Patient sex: F
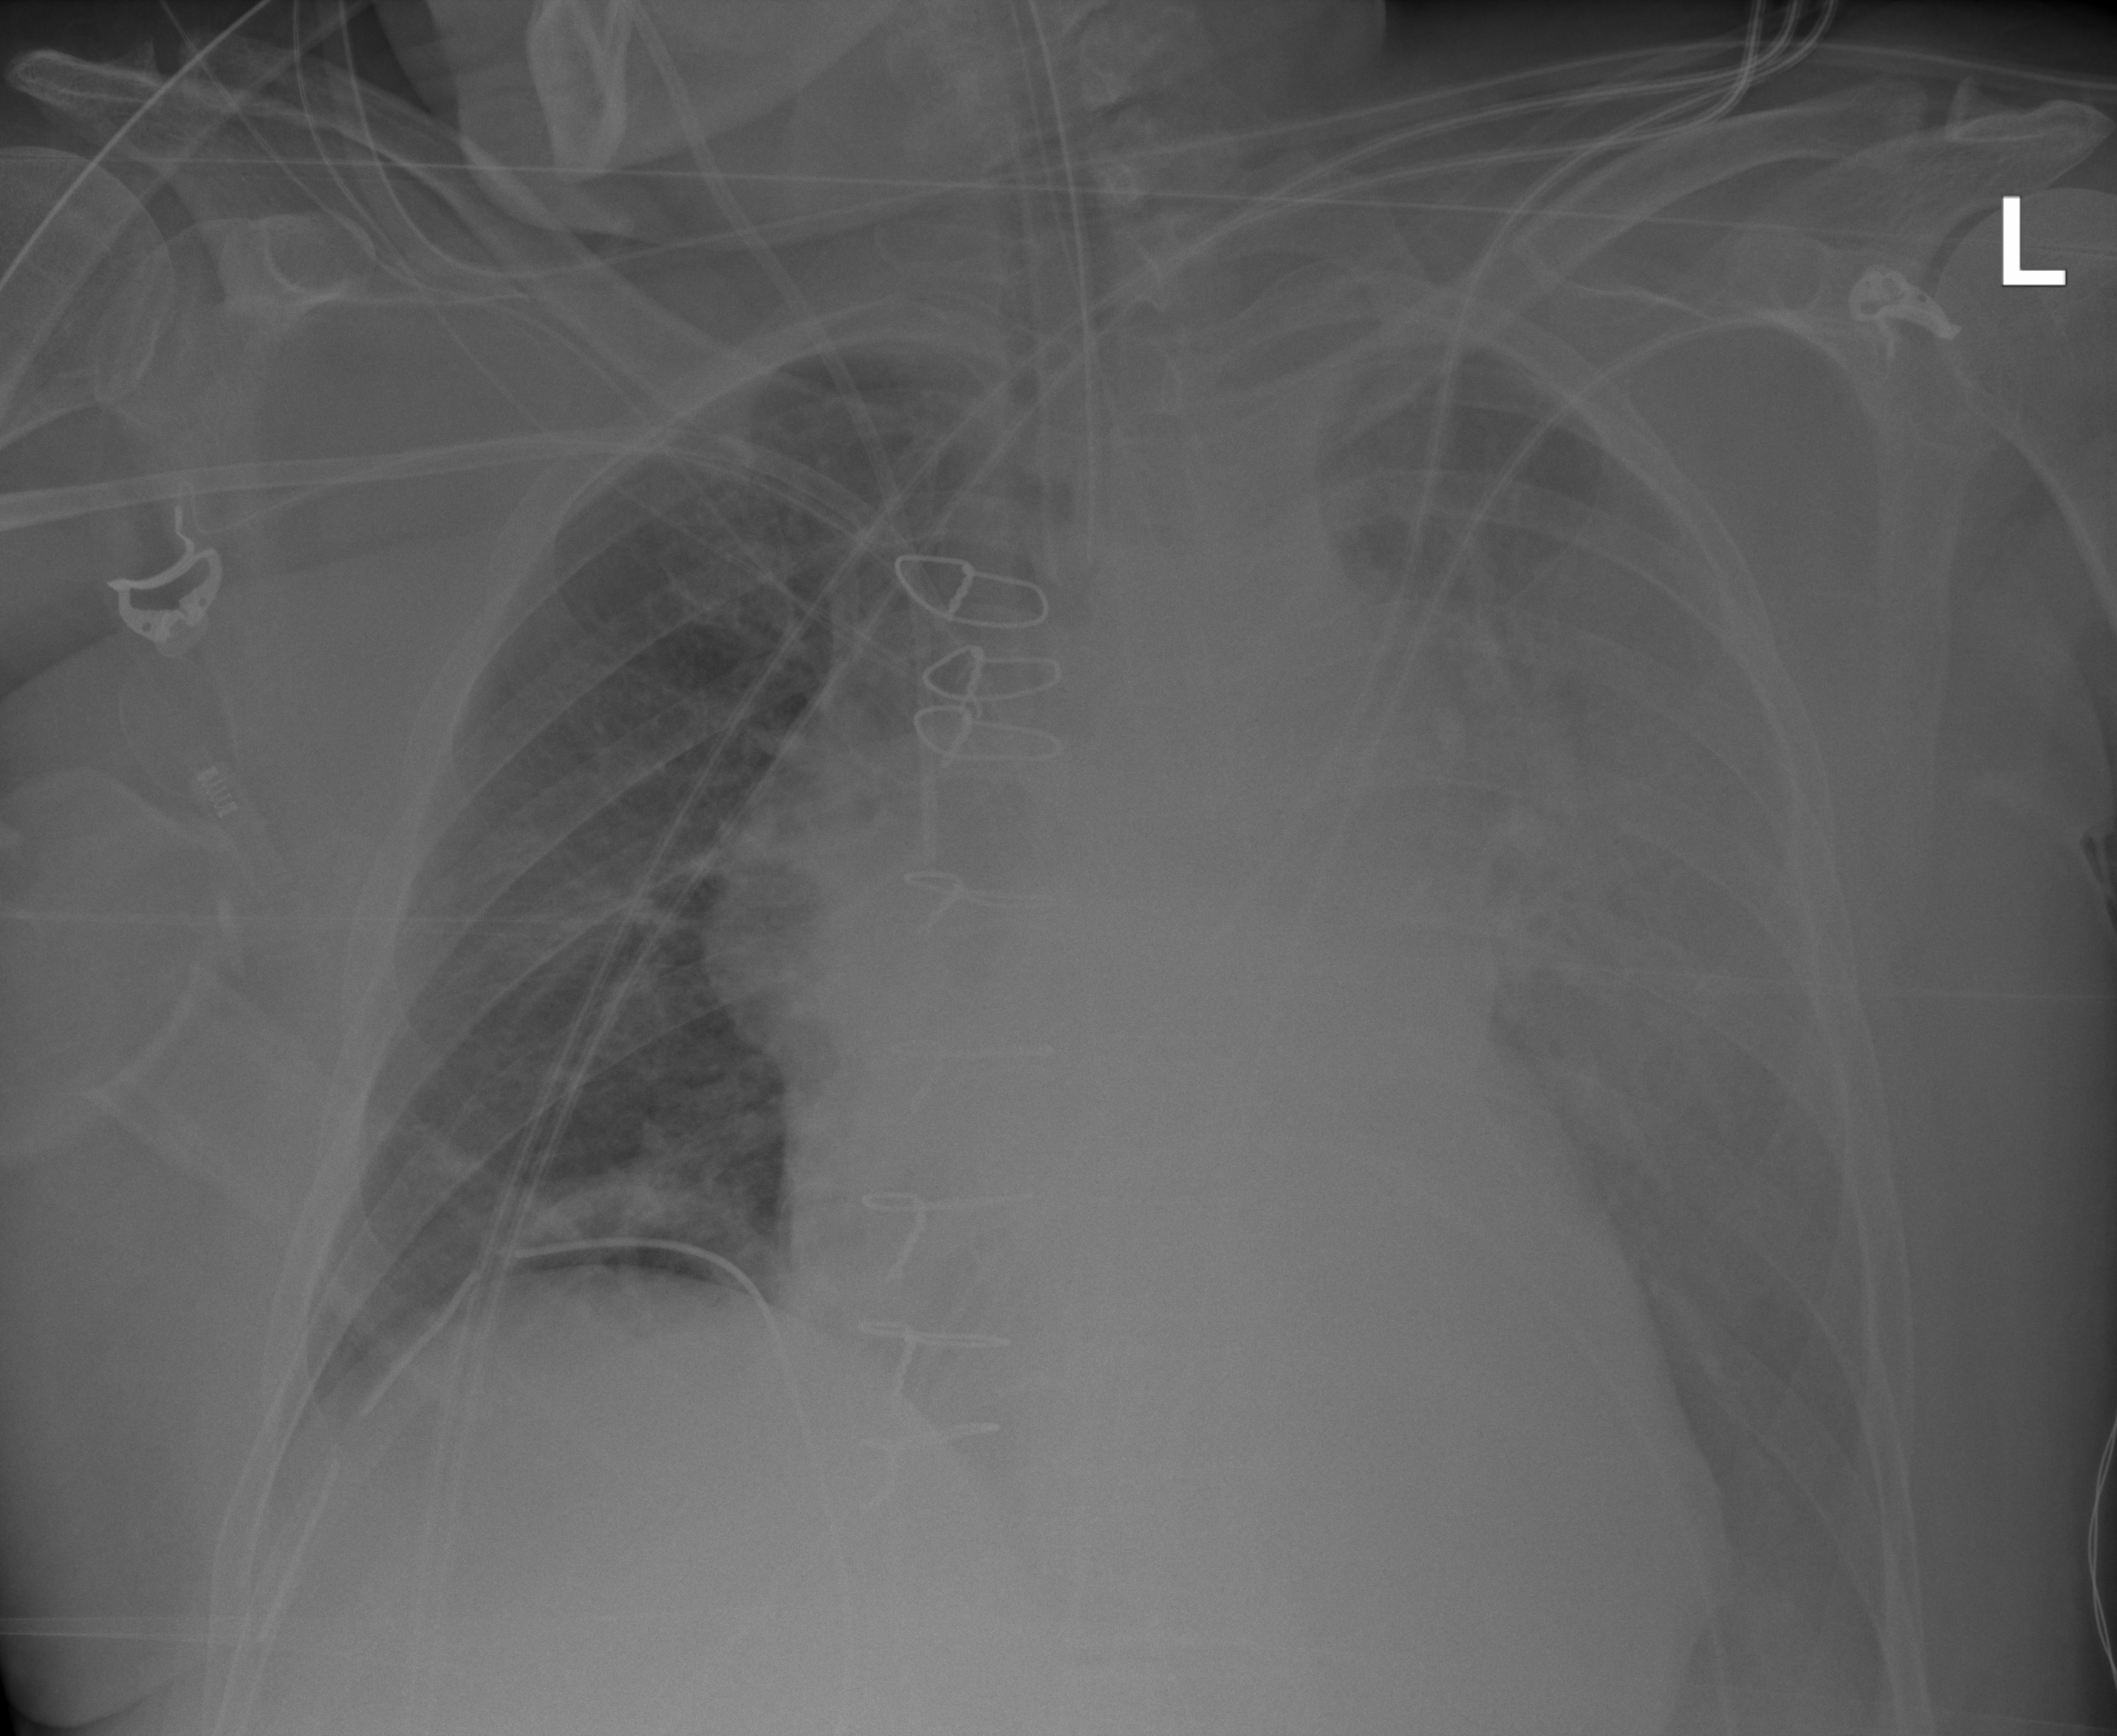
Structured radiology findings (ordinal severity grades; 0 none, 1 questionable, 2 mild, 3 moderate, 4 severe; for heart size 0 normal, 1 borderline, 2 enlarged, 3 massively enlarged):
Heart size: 1
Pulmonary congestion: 2
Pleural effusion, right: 0
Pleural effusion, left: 3
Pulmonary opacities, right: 2
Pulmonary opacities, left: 2
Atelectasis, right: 0
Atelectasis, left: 2